RGB frame:
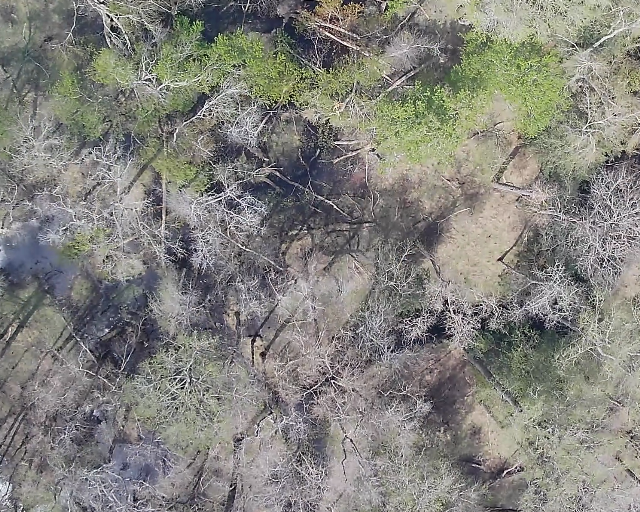
Thermal frame:
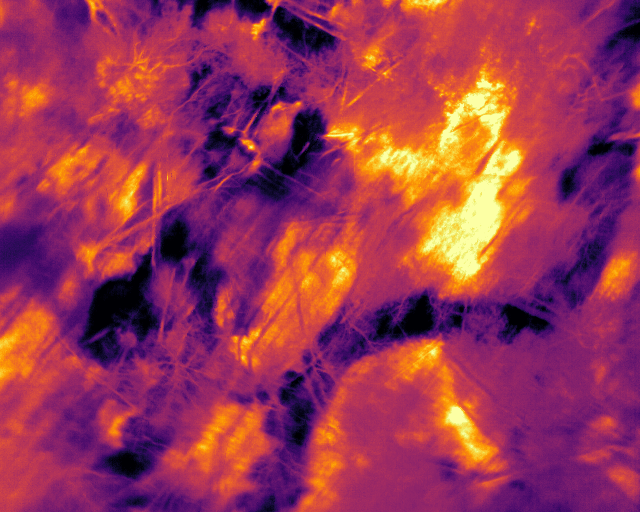
Captured: 2026-02-26 03:46:11
Pixels at or above 80 °C: 0 (fraction of frame: 0)